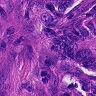
Metastatic tissue present: yes